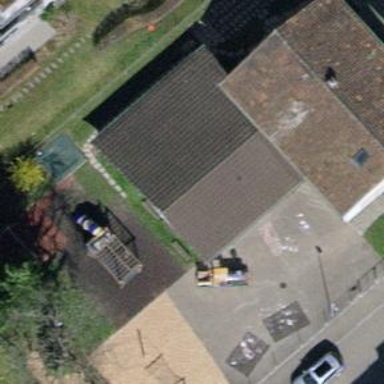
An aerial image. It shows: Kindergarten.